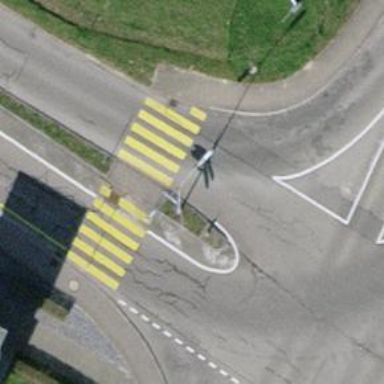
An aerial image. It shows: Footway with asphalt surface and crossing.